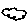
Label: cloud